Question: In this HighCharts graph you can see a line over groupings of 3 columns. The data for the line is the same data as the third column.
I would like to show the line's points centered over the 3rd column in each column group. Is there a way to do that with HighCharts?

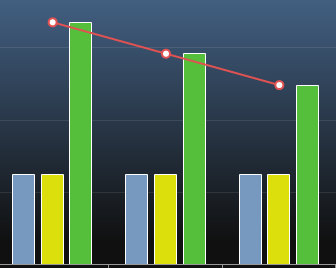
Answer: The simplest way I can find to do this is to give the line series a 'pointStart' value that shifts it to the right.
'''
{
type: 'line',
name: 'Joe's Line',
data: [4, 3, 3, 9, 1],
marker: {
lineWidth: 2,
lineColor: Highcharts.getOptions().colors[3],
fillColor: 'white'
},
pointStart: 0.20 //force it to start further right.
}
'''
Fiddle <URL>.